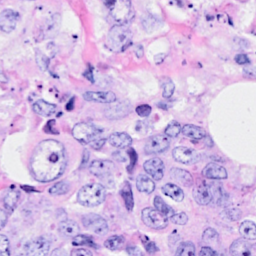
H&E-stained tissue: Breast